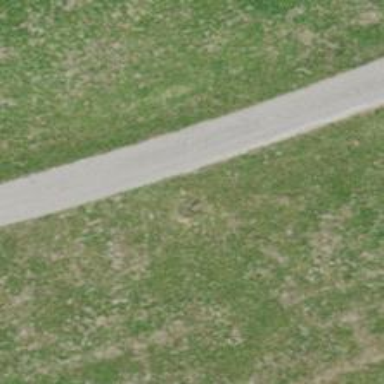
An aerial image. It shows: Paved track with grade 1 tracktype.